Question: I'm trying to achieve this effect on a EditText:

Using 'TextWatcher' and 'setCompoundDrawables',
This is my code:
'''
searchEditText = (EditText) findViewById(R.id.editText_search);
searchEditText.addTextChangedListener(new TextWatcher()
{
CountDownTimer timer = new CountDownTimer(800, 800)
{
@Override
public void onTick(long millisUntilFinished)
{
}
@Override
public void onFinish()
{
Log.i("SearchActivity", "searching..");
}
};
@Override
public void afterTextChanged(Editable arg0)
{
}
@Override
public void beforeTextChanged(CharSequence arg0, int arg1, int arg2, int arg3)
{
timer.cancel();
timer.start();
//This is not working:
searchEditText.setCompoundDrawablesWithIntrinsicBounds(android.R.drawable.ic_menu_call, 0, 0, 0);
}
@Override
public void onTextChanged(CharSequence arg0, int arg1, int arg2, int arg3)
{
searchEditText.setCompoundDrawablesWithIntrinsicBounds(android.R.drawable.ic_menu_search, 0, 0, 0);
}
});
'''
In the code I've commented what is not working: "// This is not working"
I have two questions:
1. What drawable should I use for a animated spinner/loading? android.R.drawable.what?
2. With the testing icon I've chosen (ic_menu_call) is not working. I'm always seeing the search icon and never the "call" icon.
I want that while the user is typing he sees the other non-search icon (the spinner)
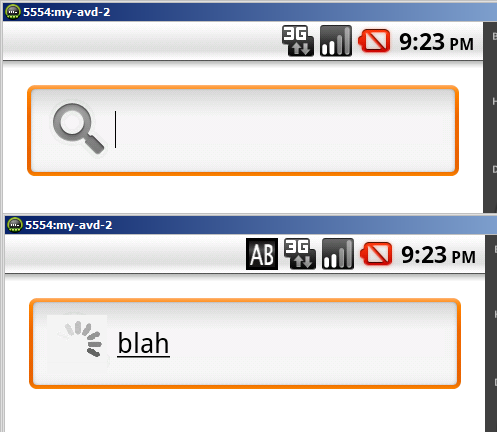
Answer: The problem is that 'beforeTextChanged' and 'onTextChanged' happens too fast that the 'EditText' doesnt have time you change drawable from one to another thus giving you only the last drawable that is added which is the 'ic_menu_search'
use your timer instead to change drawable to give time to edditText to change drawable inside it.
'''
final EditText searchEditText = new EditText(this);
searchEditText.addTextChangedListener(new TextWatcher()
{
CountDownTimer timer = new CountDownTimer(1000, 800)
{
@Override
public void onTick(long millisUntilFinished)
{
searchEditText.setCompoundDrawablesWithIntrinsicBounds(android.R.drawable.ic_menu_call, 0, 0, 0);
}
@Override
public void onFinish()
{
Log.i("SearchActivity", "searching..");
searchEditText.setCompoundDrawablesWithIntrinsicBounds(android.R.drawable.ic_menu_search, 0, 0, 0);
}
};
@Override
public void afterTextChanged(Editable arg0) { }
@Override
public void beforeTextChanged(CharSequence arg0, int arg1, int arg2, int arg3)
{
timer.cancel();
timer.start();
}
@Override
public void onTextChanged(CharSequence arg0, int arg1, int arg2, int arg3) { }
});
'''
As you can see I set your timer duration to so the 'EditText' has time to change back to another drawable.
For question 1 and 2, you cant add 'View' to the 'setCompoundDrawablesWithIntrinsicBounds' that it only need drawable or bitmap from your drawable folder or android default drawable folder.